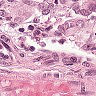
Metastatic tissue present: yes